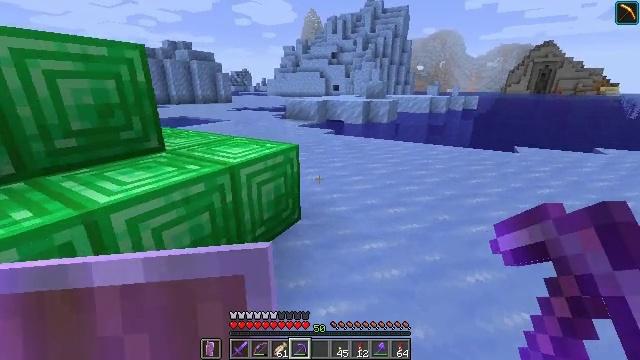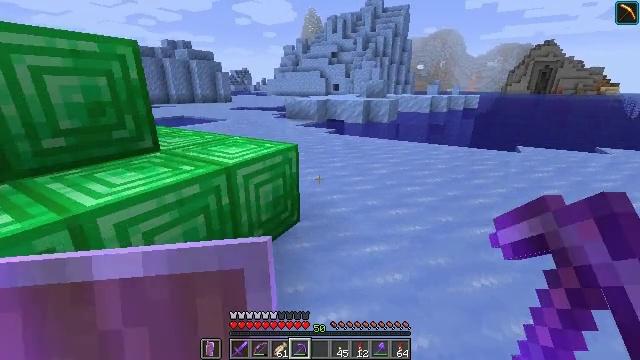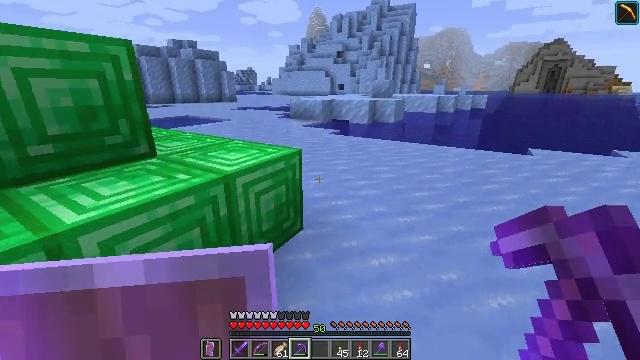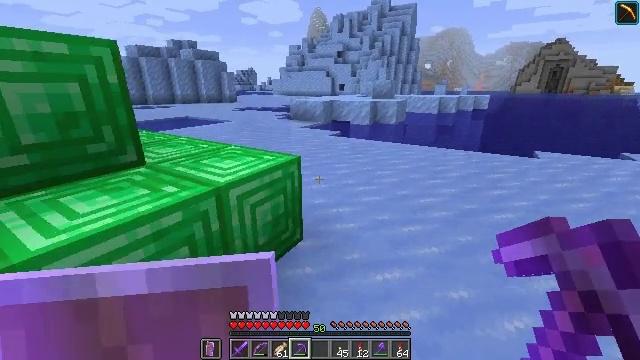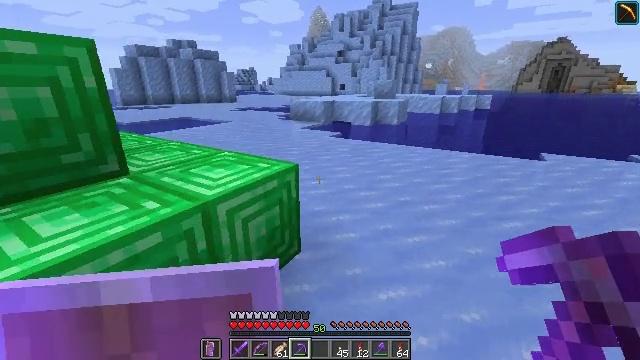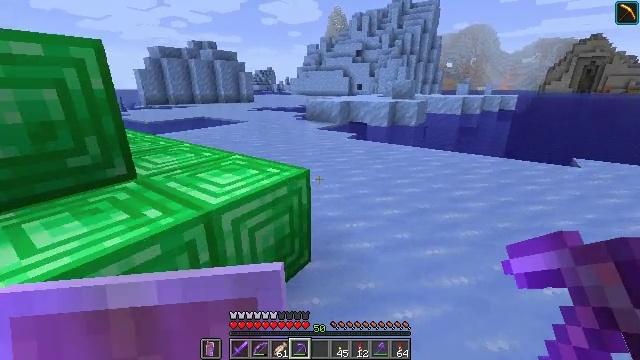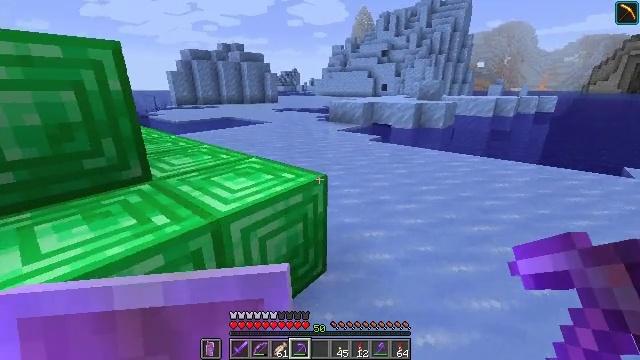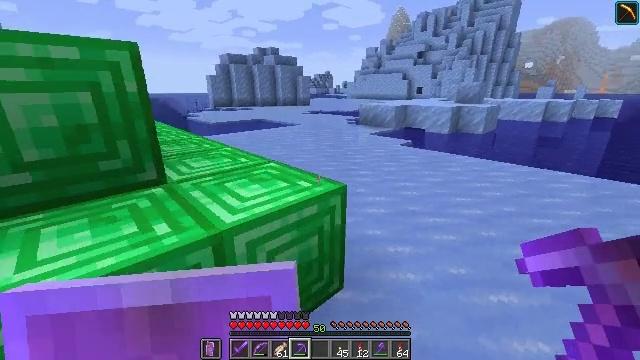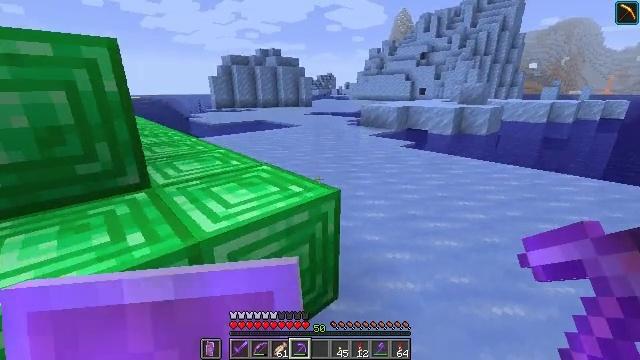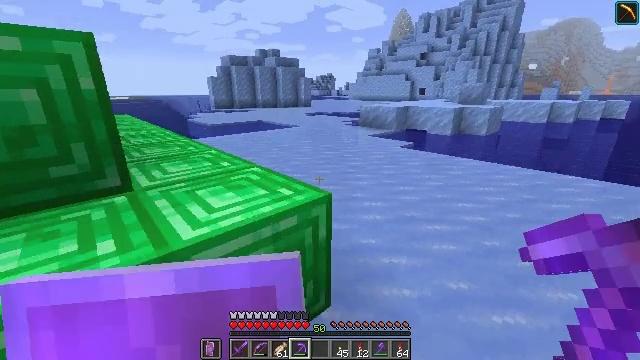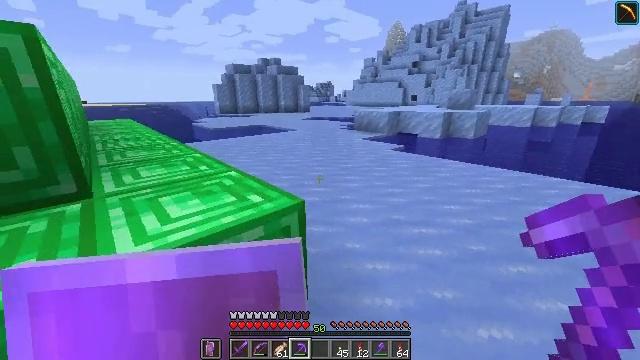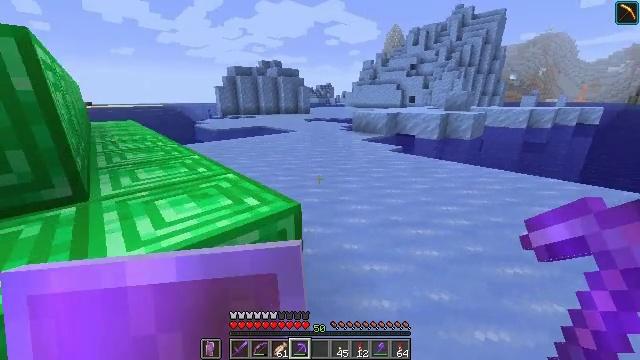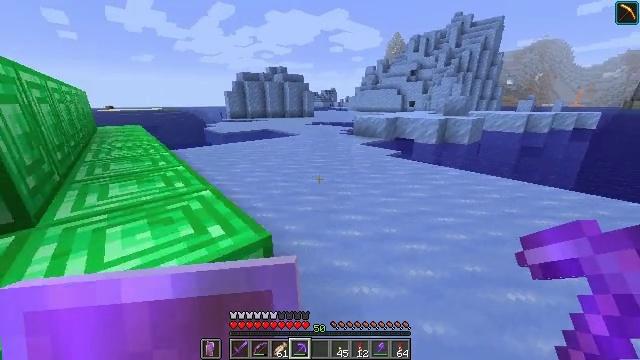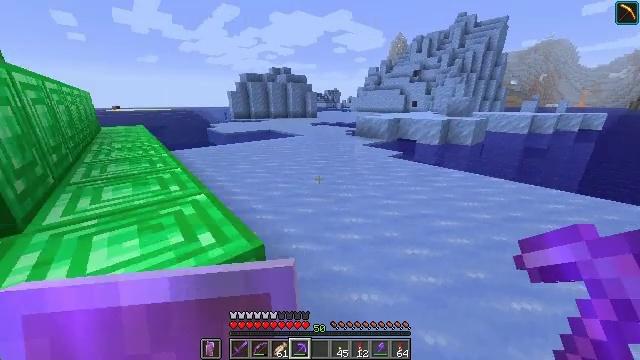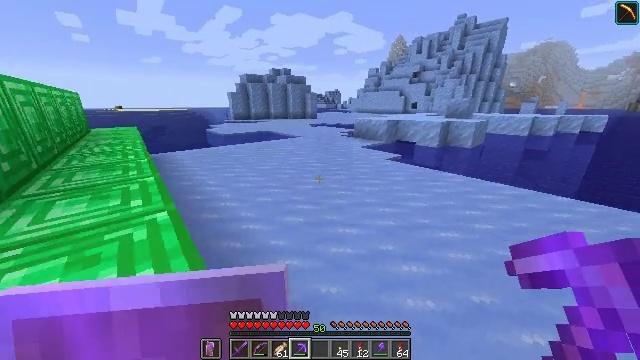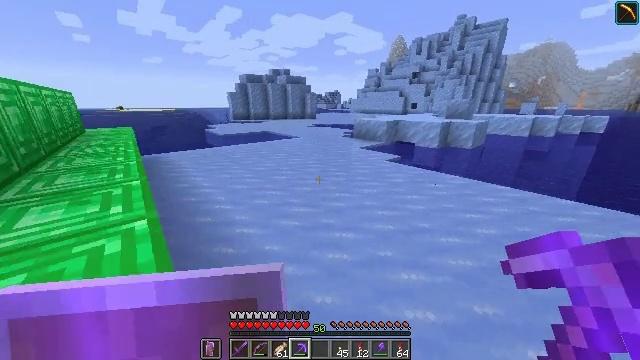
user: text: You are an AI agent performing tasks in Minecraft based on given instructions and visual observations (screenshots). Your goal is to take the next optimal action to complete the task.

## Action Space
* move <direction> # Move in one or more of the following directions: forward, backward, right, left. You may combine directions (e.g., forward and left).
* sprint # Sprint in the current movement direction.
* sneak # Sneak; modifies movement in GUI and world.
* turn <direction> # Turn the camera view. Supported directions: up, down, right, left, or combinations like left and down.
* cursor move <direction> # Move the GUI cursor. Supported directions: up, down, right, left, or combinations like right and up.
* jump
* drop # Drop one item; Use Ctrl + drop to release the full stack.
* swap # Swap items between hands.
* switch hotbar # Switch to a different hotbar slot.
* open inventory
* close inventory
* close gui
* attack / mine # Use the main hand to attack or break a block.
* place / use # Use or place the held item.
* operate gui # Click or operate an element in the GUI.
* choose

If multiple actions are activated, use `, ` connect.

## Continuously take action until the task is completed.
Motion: motion action
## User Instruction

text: Acquire packed ice by mining.
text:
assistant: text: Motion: move forward
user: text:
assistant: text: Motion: move forward, turn left
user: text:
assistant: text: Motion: move forward and move right
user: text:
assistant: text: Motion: move forward and move right
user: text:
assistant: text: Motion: move forward and move right, turn left
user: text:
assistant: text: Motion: move forward and move right, turn left
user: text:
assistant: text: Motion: move forward and move right, turn left
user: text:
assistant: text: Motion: move forward and move right
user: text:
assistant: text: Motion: move forward and move right, sprint
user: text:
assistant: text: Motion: move forward, sprint
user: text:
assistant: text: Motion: move forward, sprint
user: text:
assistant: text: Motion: move forward, sprint, turn left
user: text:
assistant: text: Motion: move forward, sprint
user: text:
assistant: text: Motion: move forward, sprint
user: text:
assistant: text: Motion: move forward, sprint
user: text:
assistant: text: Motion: move forward, sprint
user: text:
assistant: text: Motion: move forward, sprint
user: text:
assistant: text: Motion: move forward, sprint
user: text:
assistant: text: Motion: move forward, sprint
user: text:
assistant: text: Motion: move forward, sprint, turn left
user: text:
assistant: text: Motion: move forward, sprint, turn left
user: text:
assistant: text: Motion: move forward, sprint, turn left
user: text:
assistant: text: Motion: move forward, sprint
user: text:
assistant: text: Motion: move forward, sprint
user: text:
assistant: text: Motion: move forward, sprint
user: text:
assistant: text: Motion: move forward, sprint
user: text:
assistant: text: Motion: move forward, sprint
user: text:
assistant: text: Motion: move forward, sprint
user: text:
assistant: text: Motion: move forward, sprint
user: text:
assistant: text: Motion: move forward, sprint